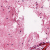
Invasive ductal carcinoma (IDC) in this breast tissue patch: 0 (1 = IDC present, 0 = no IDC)